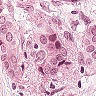
Metastatic tissue present: yes